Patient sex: M
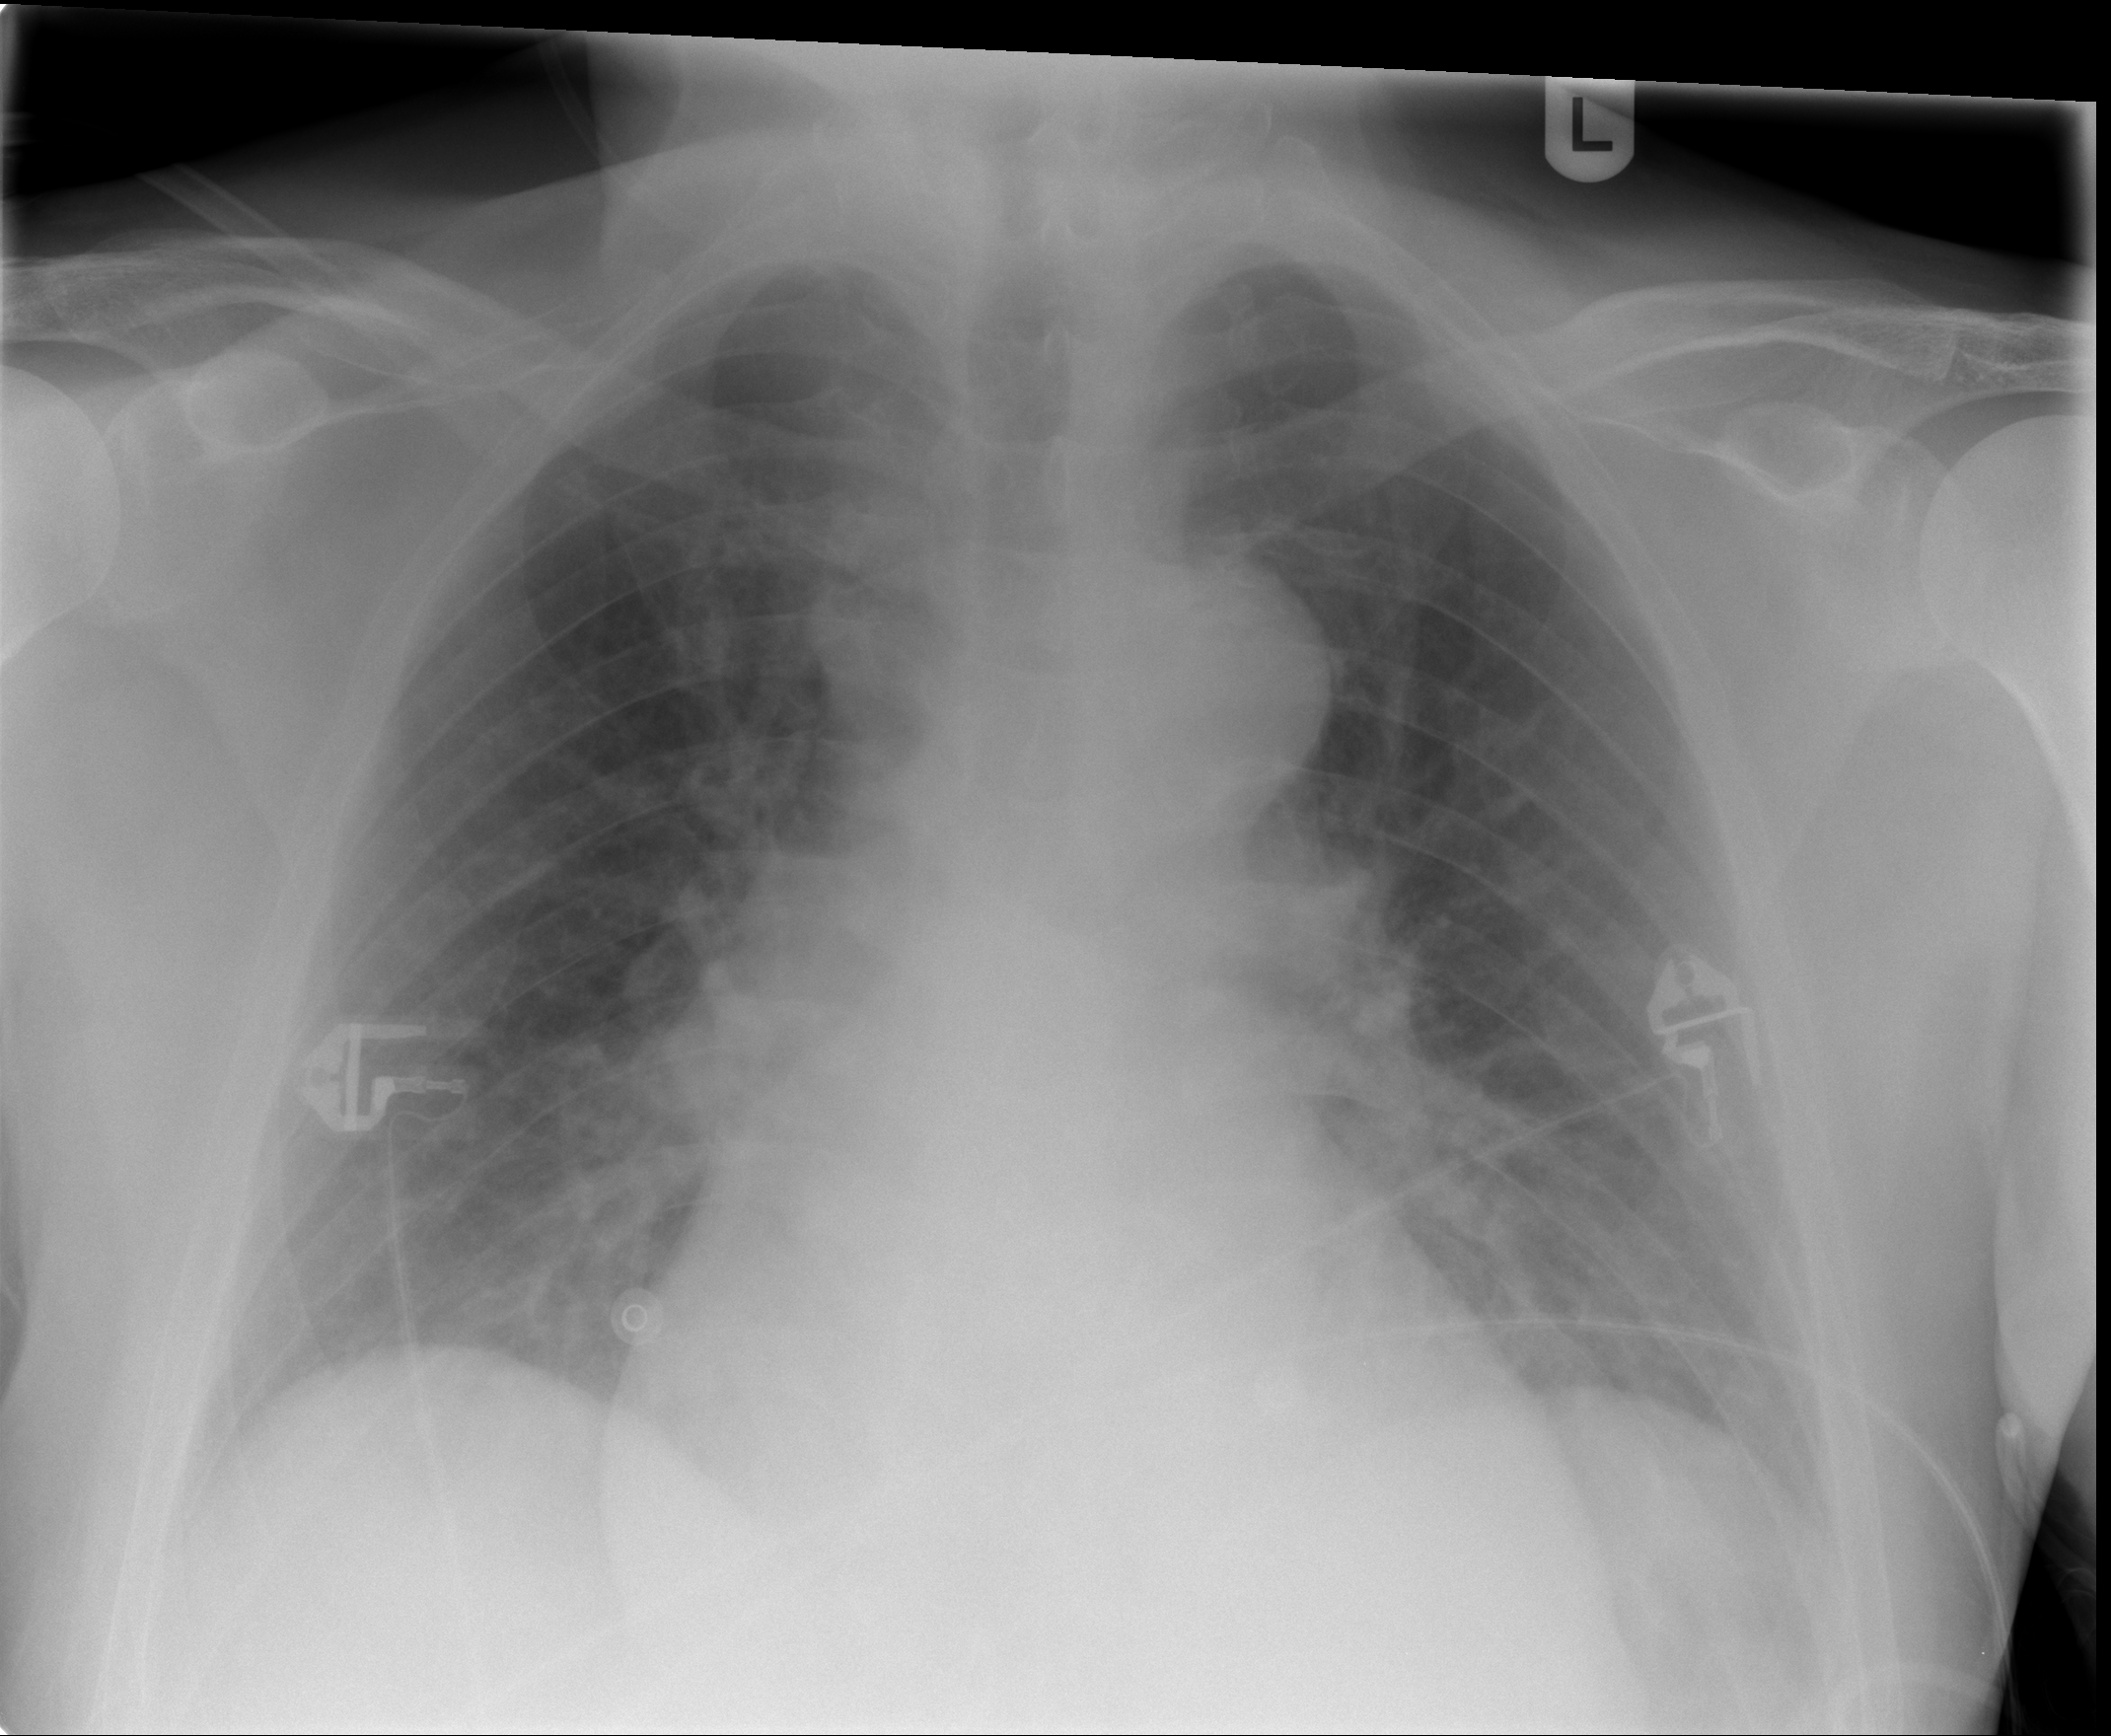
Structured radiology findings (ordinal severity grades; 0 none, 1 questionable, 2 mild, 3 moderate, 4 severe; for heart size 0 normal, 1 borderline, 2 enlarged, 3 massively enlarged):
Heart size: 0
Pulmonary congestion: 2
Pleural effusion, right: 0
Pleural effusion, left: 0
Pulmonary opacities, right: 0
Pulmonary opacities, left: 2
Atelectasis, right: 0
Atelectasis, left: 0